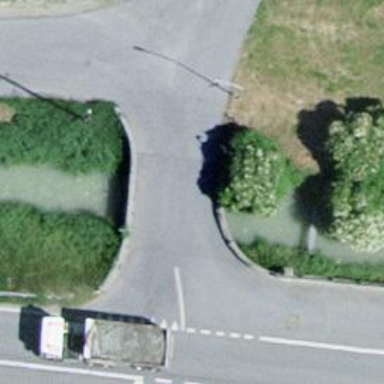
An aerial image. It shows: Unclassified road.